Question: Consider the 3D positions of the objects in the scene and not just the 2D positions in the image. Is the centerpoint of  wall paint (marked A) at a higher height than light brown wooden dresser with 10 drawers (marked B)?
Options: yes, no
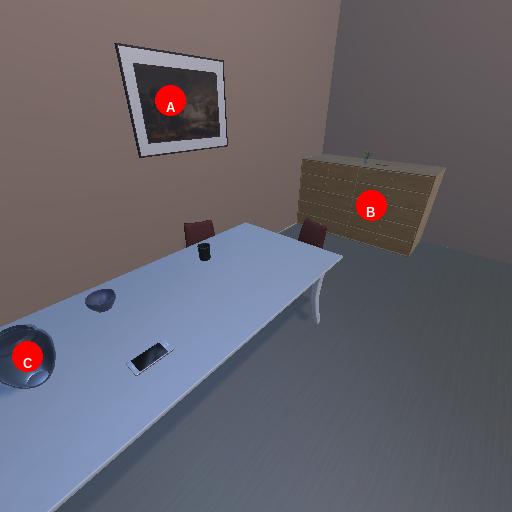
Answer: yes